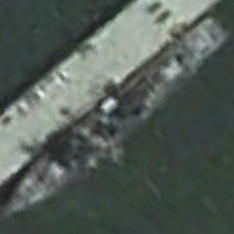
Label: destroyer